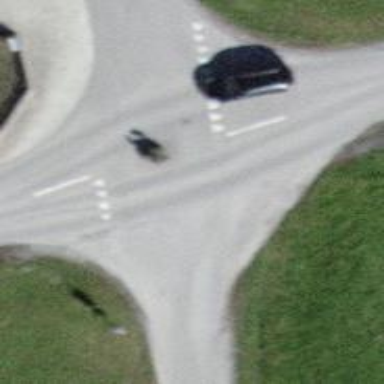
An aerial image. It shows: Mini roundabout on the road.